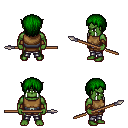
a pixel art fantasy rpg character, male body template, orc, green skin, leather chest armor, metal pants, green plain hairstyle, cloth bracers, spear, four views (front, back, left, right), 2x2 character sprite sheet, small pixel art, hard edges, no anti-aliasing